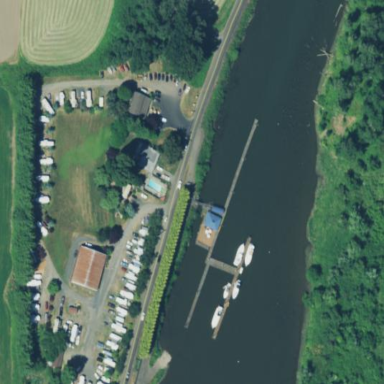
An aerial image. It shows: Caravan site with caravans available for accommodation.